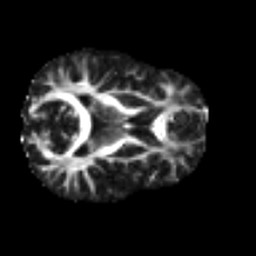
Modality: FA
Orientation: axial
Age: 19
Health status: ill
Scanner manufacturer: philips
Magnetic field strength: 3 T
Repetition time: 9 s
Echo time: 0.127 s